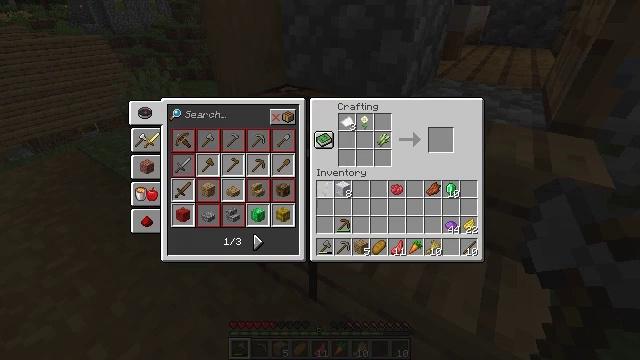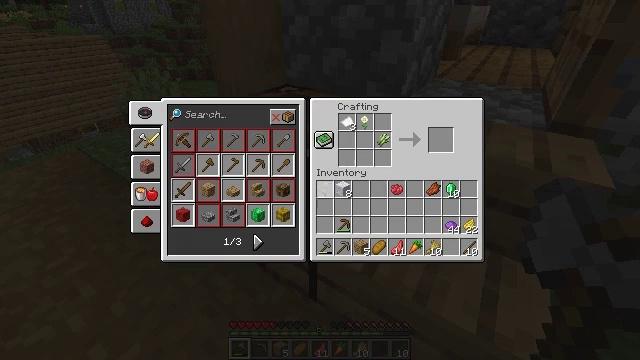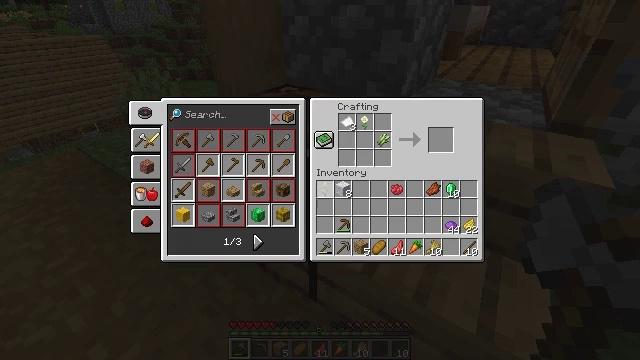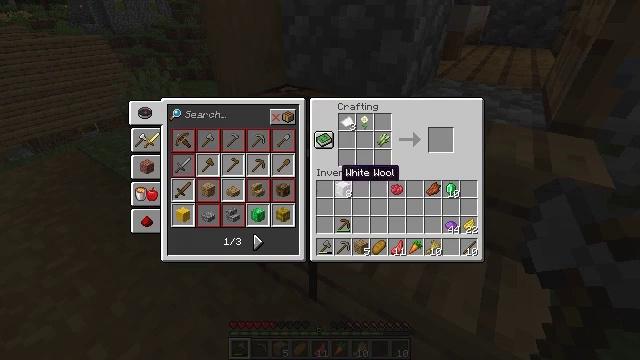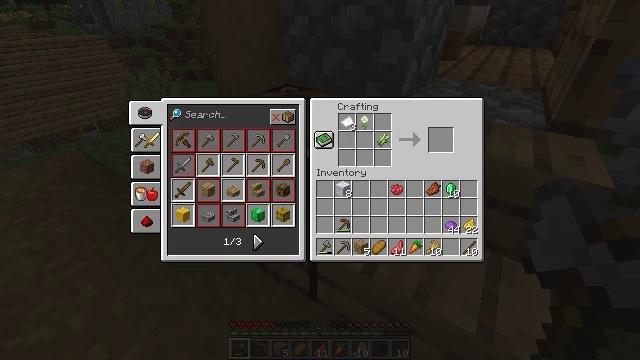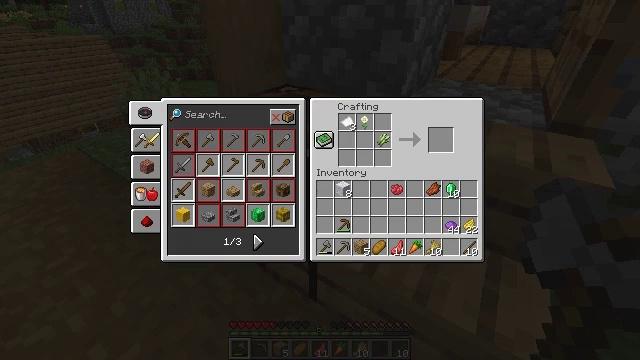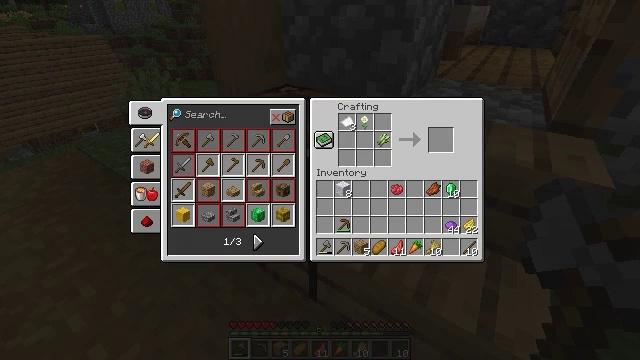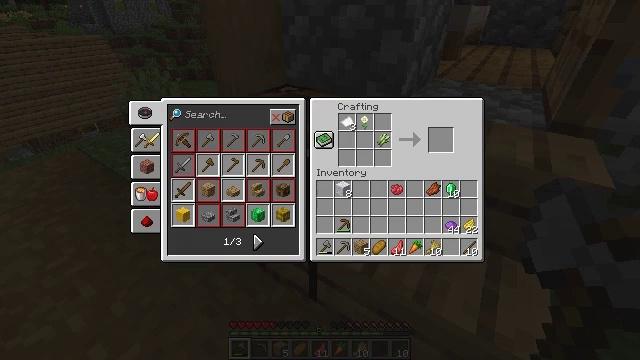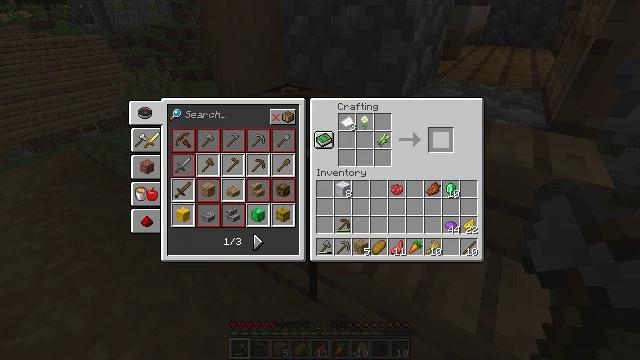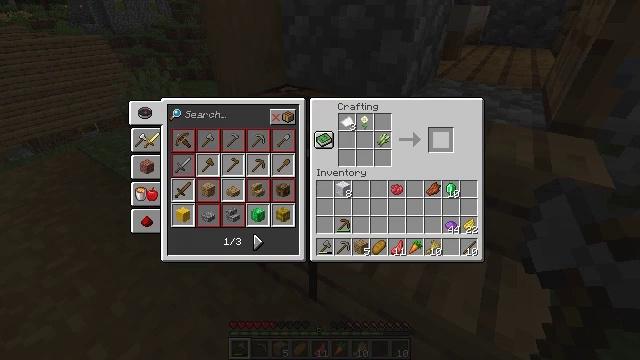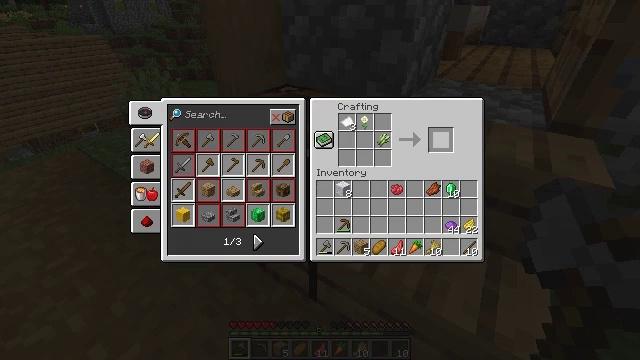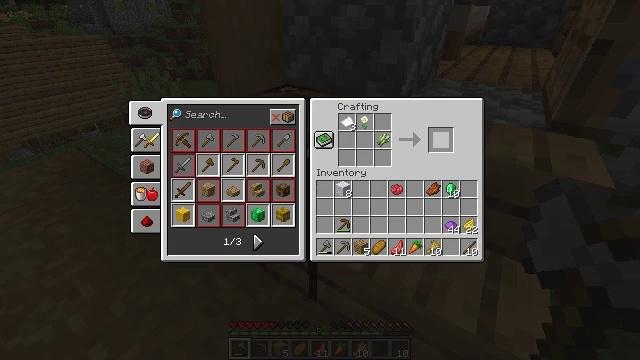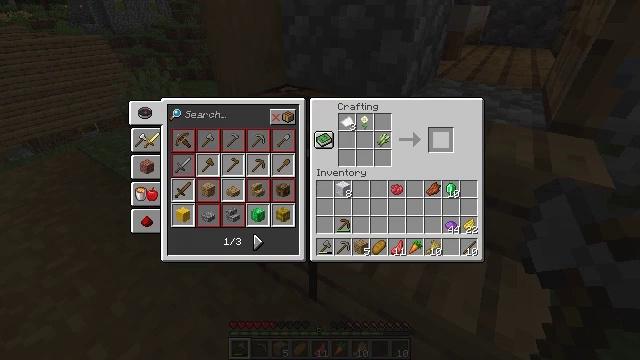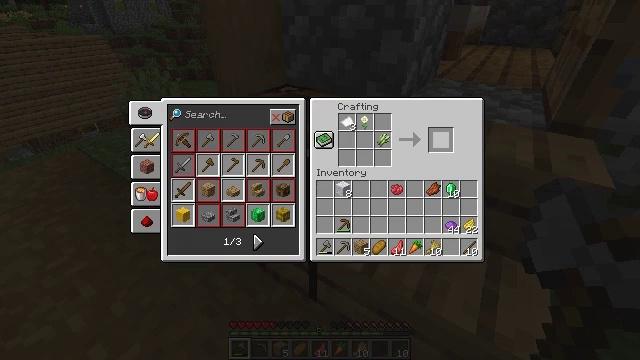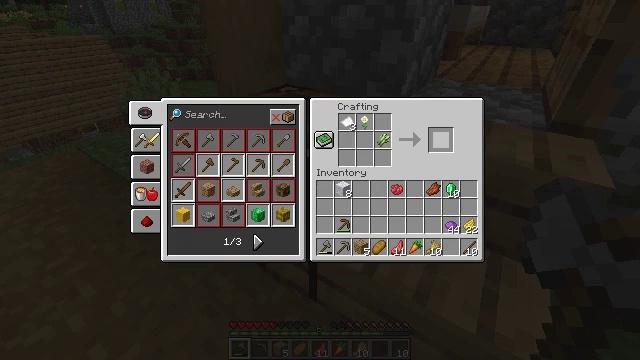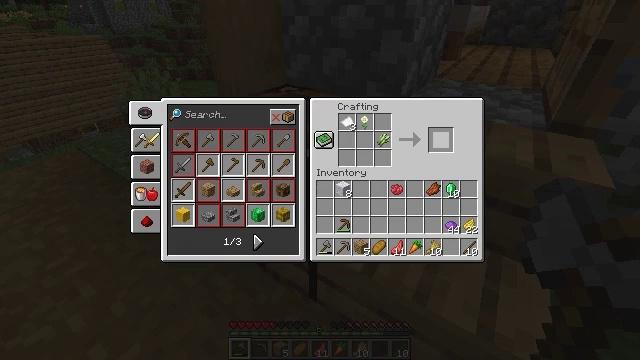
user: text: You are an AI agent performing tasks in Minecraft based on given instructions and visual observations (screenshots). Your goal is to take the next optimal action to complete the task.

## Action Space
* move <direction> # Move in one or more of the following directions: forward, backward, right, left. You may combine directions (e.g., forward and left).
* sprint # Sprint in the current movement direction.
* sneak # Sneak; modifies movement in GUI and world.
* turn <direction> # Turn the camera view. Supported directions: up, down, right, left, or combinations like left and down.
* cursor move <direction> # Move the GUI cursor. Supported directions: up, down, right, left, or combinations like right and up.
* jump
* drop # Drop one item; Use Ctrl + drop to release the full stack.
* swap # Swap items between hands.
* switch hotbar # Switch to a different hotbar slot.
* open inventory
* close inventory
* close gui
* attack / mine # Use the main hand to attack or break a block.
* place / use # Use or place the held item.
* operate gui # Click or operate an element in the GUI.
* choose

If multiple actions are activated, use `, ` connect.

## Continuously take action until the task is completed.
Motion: motion action
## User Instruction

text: Make a flower banner pattern with the necessary materials.
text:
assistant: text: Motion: sneak, operate gui
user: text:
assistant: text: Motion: sneak
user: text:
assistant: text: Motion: sneak
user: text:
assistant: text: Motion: sneak, cursor move right
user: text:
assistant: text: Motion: sneak, cursor move right and up
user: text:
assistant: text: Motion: sneak, cursor move right
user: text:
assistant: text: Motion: sneak
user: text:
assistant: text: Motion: sneak
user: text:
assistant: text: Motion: sneak
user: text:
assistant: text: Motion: sneak
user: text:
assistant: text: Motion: sneak
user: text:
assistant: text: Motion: sneak
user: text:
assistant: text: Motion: sneak, operate gui
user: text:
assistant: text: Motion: sneak, operate gui
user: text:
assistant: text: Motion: sneak, operate gui
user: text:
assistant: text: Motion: sneak
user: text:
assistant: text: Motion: sneak
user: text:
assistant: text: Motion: sneak
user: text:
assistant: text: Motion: sneak
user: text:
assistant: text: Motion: sneak, cursor move down
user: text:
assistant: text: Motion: sneak, cursor move left
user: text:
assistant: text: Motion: cursor move left and up
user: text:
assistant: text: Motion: cursor move left
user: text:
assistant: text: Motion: sneak
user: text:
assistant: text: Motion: sneak
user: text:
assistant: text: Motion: sneak
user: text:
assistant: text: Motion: sneak
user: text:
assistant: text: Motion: no_op
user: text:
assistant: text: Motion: no_op
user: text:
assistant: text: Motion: no_op